Question: My collection looks like this

I need to get all those order no's whose Pick's SeqNo is Greater than whose Deliver Status. Business rule is these operations happen based on their SeqNo and no Order No should deliver before get picked up.
In given example, i should get Order No 2, because it delivers before it get pickedup.
Thanks
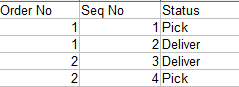
Answer: Sounds like you need something like this - I've separated out the query parts to make it easier to read:
'''
var pickups = orders.Where(order => order.Status == Status.Pick);
var deliveries = orders.Where(order => order.Status == order.Deliver);
var query = from pickup in pickups
join delivery in deliveries on pickup.OrderId equals delivery.OrderId
where pickup.SeqNo > delivery.SeqNo
select pickup.OrderId;
'''